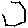
Label: hexagon